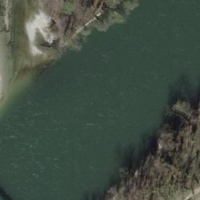
EUNIS habitat code: 15
Species observed at this site:
Primula vulgaris